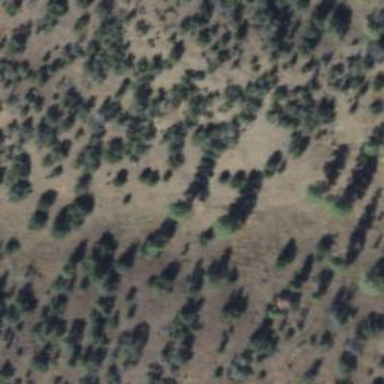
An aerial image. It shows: Patch of scrub vegetation.